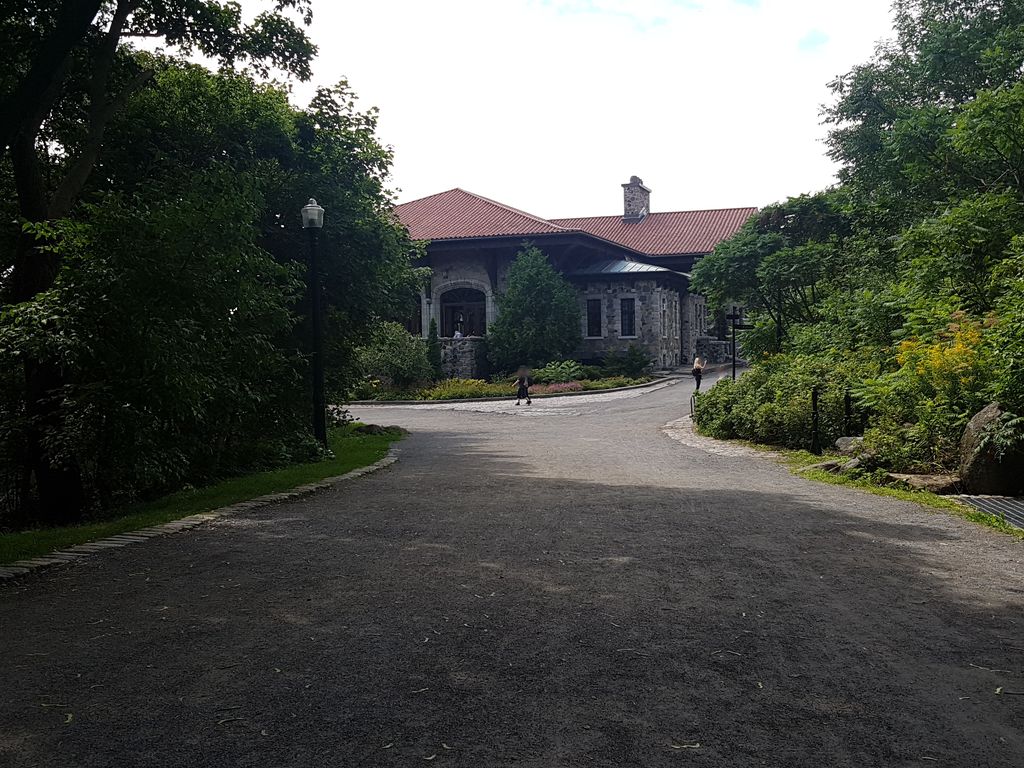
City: montreal